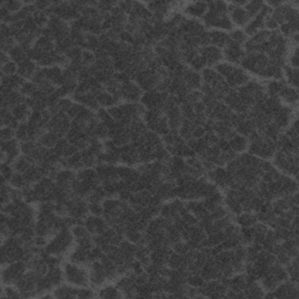
Label: frost